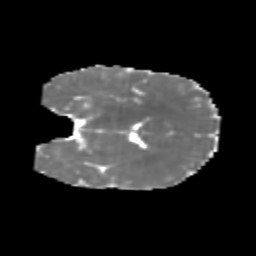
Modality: MD
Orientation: coronal
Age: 6
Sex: male
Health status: healthy